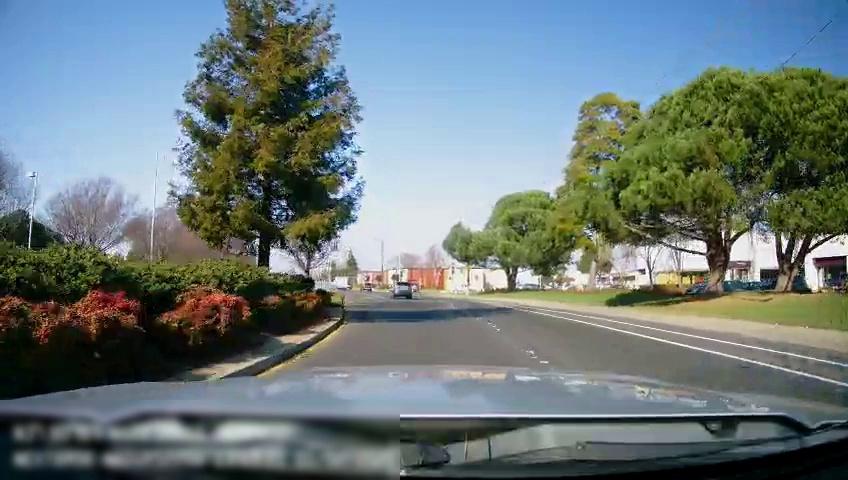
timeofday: Day
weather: Sunny
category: Drivable Space
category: Vehicles | SUV
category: Vehicles | Truck
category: Lanes | Alternate Lane
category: Lanes | Alternate Lane
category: Lanes | Alternate Lane
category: Lanes | Current Lane